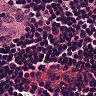
Metastatic tissue present: yes